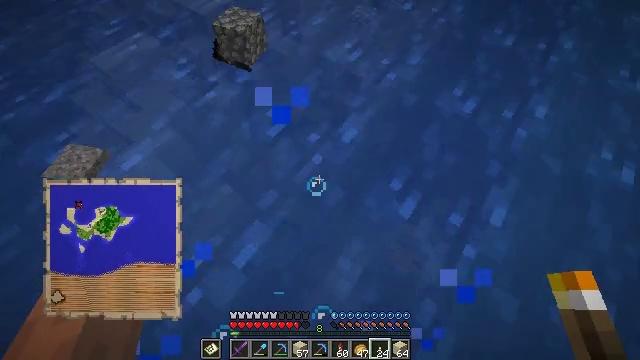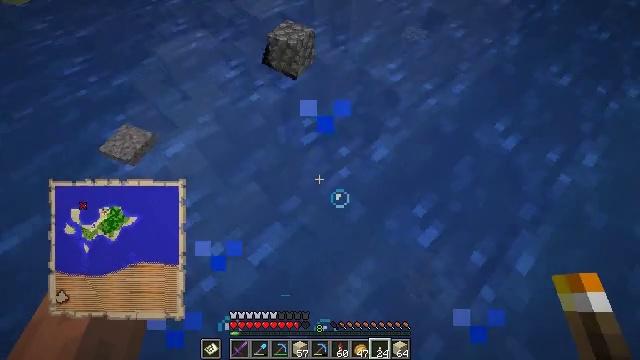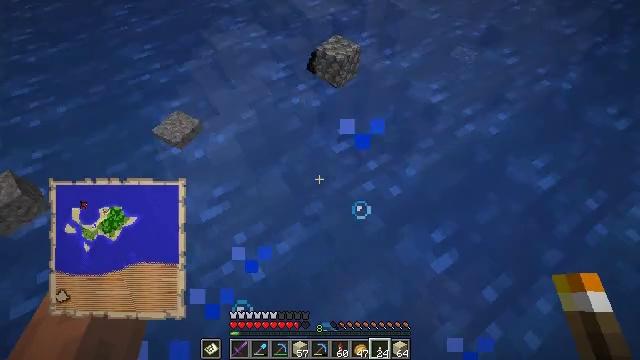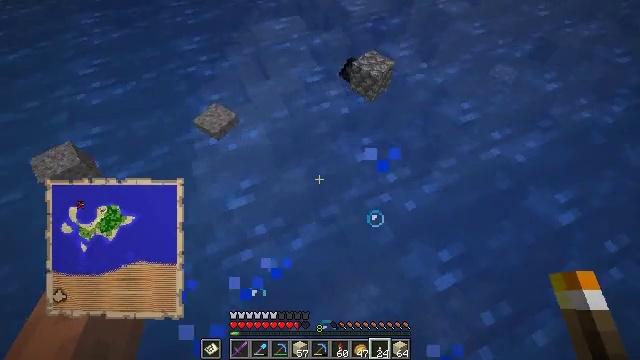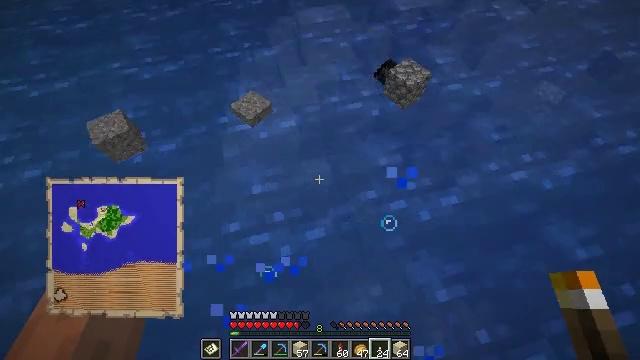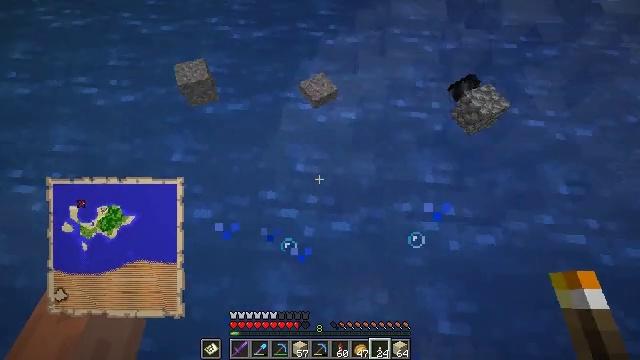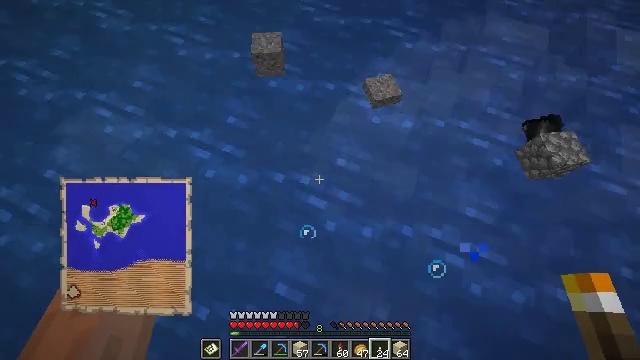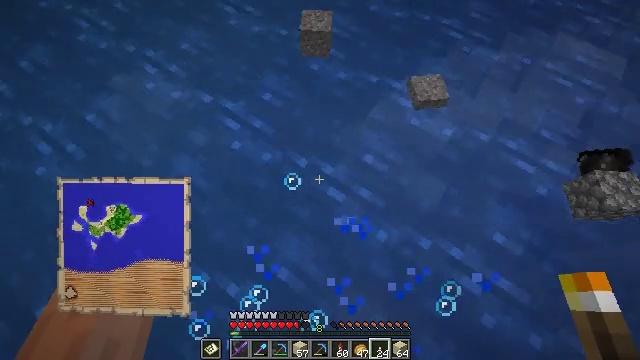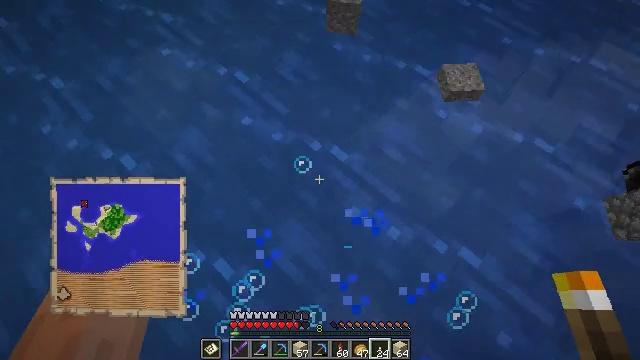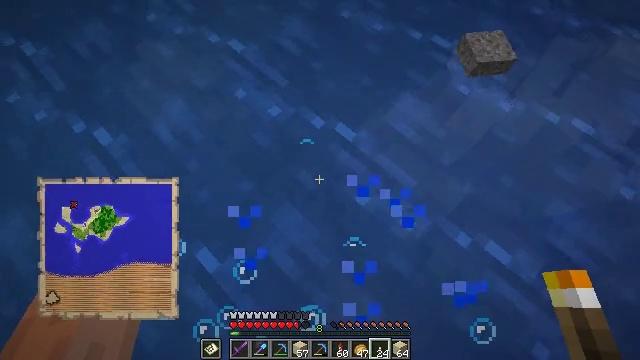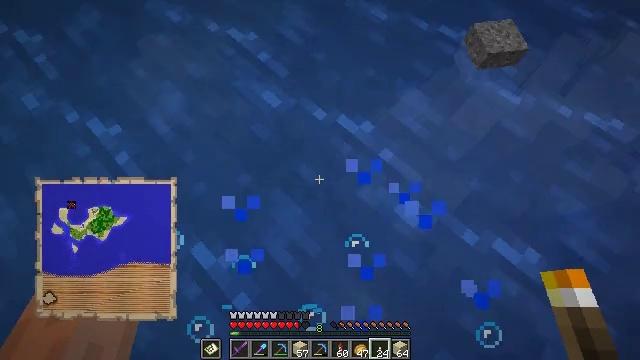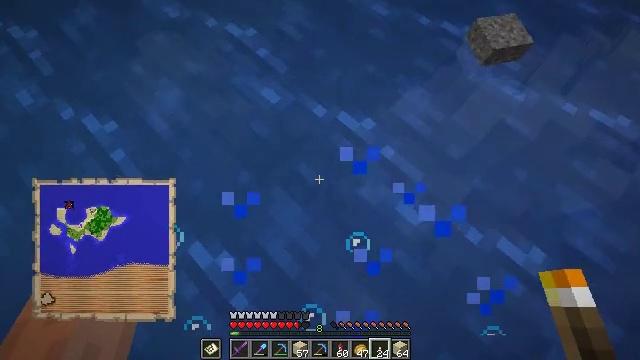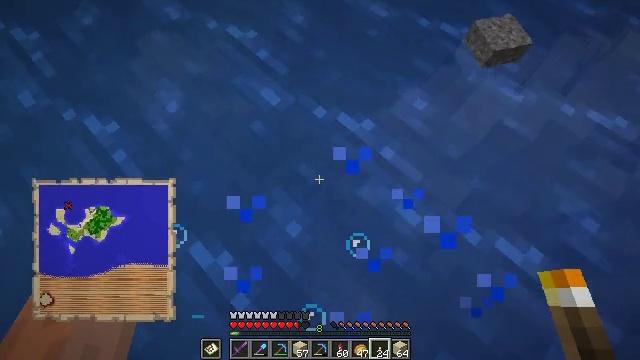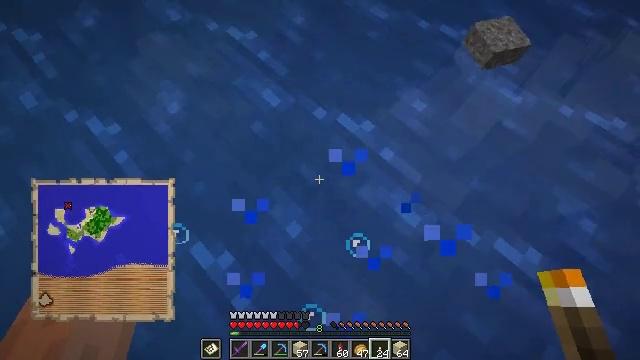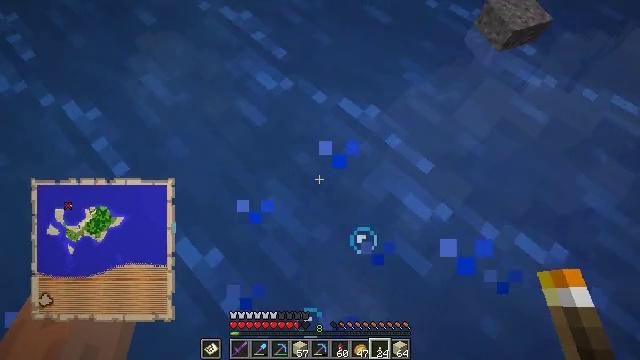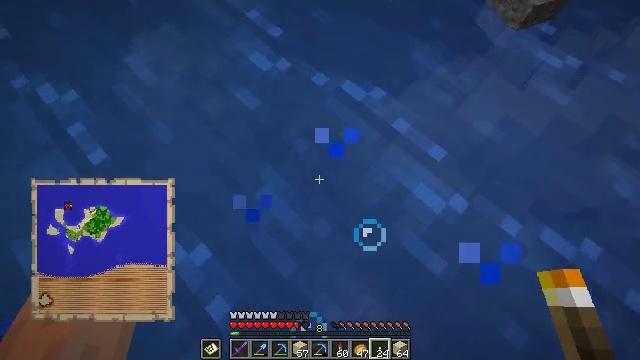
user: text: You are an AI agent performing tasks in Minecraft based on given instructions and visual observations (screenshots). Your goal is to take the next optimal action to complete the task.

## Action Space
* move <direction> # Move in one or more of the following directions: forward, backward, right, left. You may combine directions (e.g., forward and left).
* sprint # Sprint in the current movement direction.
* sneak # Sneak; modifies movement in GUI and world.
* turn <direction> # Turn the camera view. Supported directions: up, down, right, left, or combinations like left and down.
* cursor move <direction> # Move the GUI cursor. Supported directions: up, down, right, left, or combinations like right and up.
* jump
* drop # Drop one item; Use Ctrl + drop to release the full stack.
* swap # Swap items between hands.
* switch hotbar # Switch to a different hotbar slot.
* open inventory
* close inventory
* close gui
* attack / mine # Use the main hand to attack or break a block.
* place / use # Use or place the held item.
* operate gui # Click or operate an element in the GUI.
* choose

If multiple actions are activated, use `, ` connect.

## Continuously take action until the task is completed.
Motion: motion action
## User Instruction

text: Mine gravel from the ground.
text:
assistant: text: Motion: turn left and up, jump
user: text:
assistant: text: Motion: turn left, jump
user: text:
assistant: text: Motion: turn left and down, jump
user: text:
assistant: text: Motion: turn left and down, jump
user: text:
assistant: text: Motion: turn left and down, jump
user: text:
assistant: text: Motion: turn left and down, jump
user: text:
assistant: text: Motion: turn left and down, jump
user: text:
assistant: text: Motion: turn left and down, jump
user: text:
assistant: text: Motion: turn left, jump
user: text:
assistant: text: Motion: jump
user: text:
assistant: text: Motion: jump
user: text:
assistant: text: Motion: jump
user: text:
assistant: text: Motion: sneak
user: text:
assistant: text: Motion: sneak
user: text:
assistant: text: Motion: sneak
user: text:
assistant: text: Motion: sneak
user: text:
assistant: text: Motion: sneak
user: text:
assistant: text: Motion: sneak, turn down
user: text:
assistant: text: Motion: sneak
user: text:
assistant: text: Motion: sneak, turn down
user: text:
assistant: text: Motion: sneak
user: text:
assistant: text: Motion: sneak
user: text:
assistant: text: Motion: sneak
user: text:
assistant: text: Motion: sneak
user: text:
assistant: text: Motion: sneak
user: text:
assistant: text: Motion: sneak
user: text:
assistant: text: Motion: sneak
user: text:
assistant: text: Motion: sneak
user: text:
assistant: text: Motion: sneak
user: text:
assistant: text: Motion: sneak